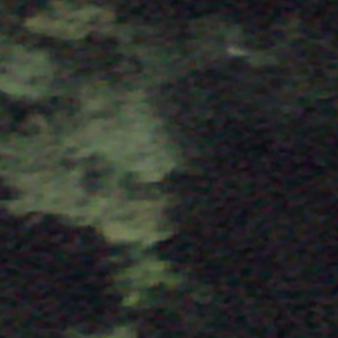
Label: other